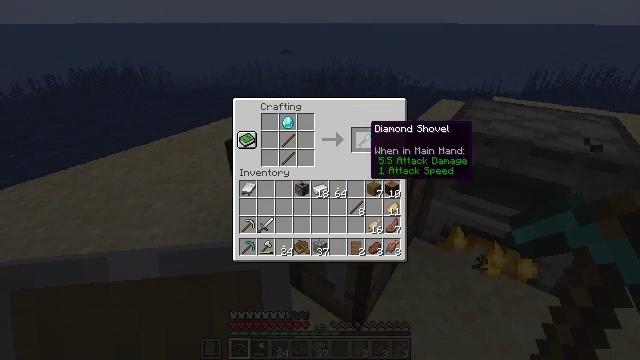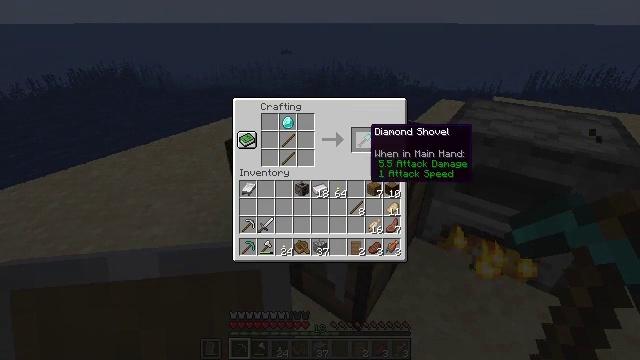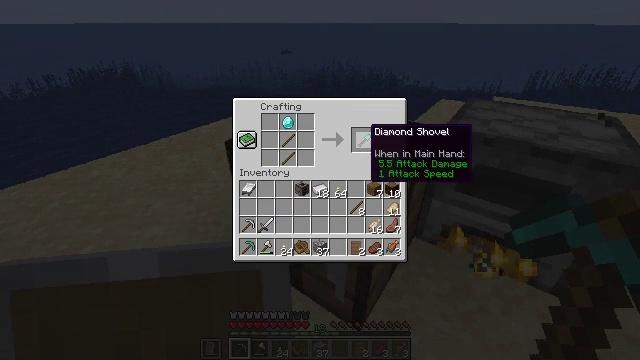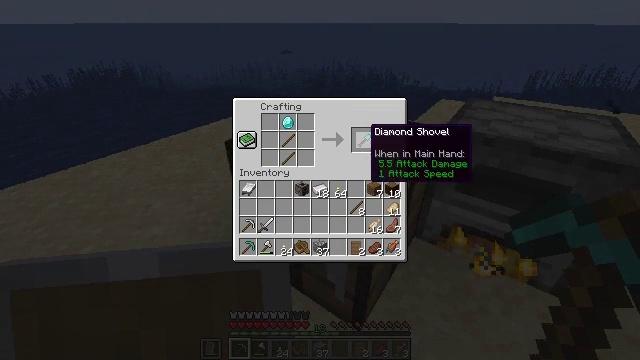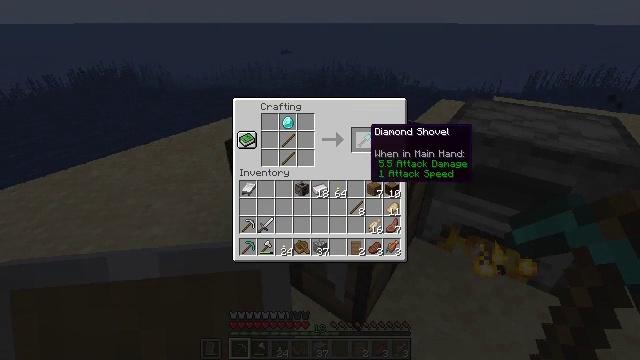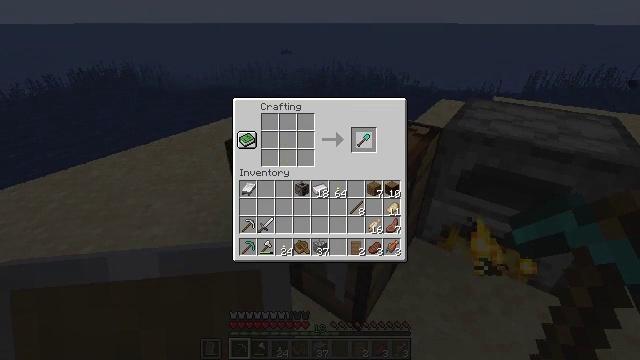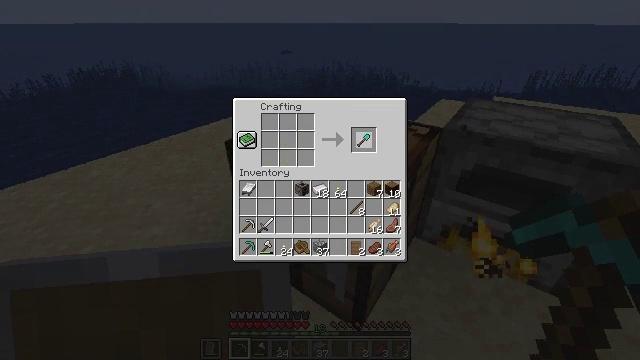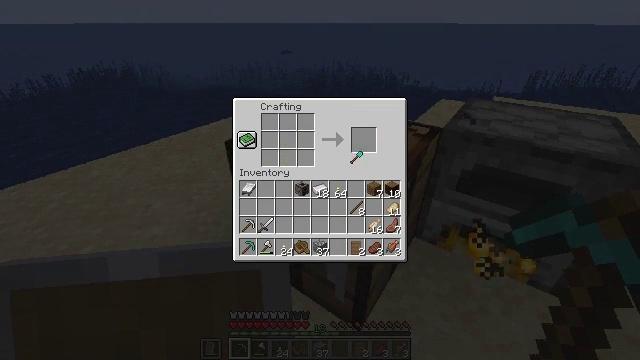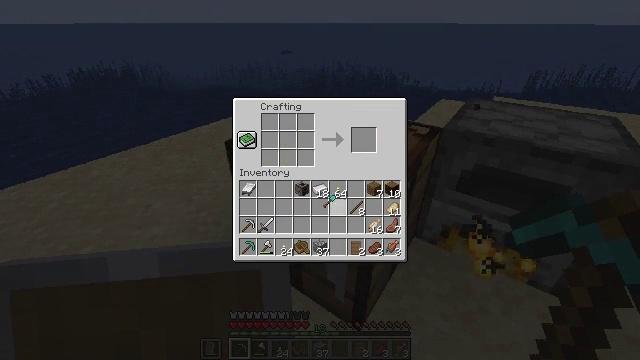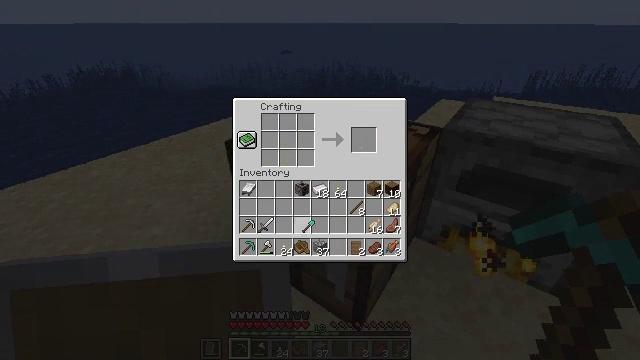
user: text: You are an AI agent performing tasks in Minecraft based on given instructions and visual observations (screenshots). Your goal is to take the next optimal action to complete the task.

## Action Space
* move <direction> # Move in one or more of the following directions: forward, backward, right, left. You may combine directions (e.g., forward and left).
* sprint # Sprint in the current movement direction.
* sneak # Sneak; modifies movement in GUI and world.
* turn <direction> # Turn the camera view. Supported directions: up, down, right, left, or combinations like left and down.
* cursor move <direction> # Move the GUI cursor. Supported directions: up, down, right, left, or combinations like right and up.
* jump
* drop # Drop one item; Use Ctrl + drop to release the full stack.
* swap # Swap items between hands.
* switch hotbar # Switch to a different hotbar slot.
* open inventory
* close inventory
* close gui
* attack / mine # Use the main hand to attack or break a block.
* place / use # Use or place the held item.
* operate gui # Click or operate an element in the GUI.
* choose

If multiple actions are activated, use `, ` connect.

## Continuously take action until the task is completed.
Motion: motion action
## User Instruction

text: Make a diamond shovel using diamonds and a stick.
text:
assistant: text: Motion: no_op
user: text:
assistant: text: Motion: no_op
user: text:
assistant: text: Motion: no_op
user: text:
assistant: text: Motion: no_op
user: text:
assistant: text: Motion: operate gui
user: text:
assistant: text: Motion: operate gui
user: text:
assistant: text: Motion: cursor move left and down
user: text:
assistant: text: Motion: cursor move left and down
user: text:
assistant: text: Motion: cursor move left and down
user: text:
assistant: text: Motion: no_op